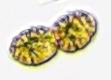
Label: Margalefidinium